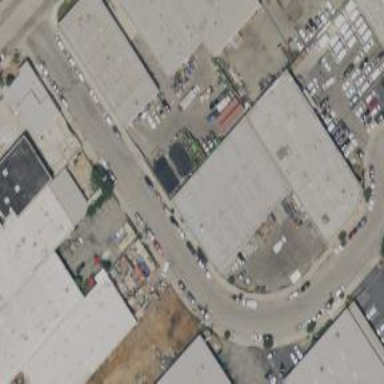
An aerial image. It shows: Industrial building.